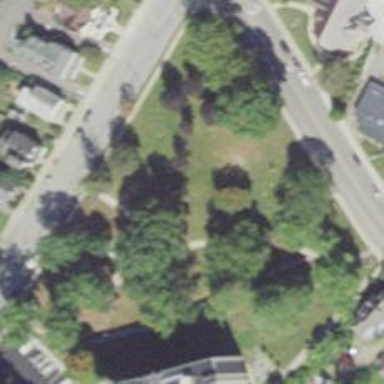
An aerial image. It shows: Park categorized as Existing Preserved Open Space.